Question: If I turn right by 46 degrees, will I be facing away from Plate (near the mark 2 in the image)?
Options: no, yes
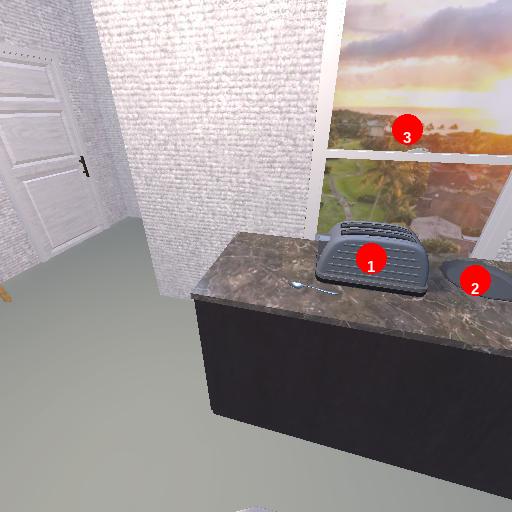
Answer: no